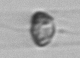
Label: Dactyliosolen_blavyanus